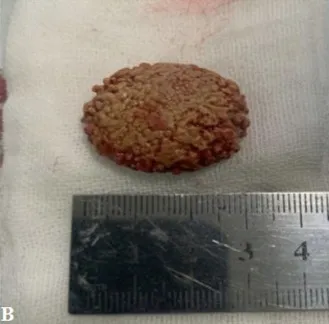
The imaging of the diverticular stone after its removal from the bladder diverticulum.
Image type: medical_photograph (other_medical_photograph)